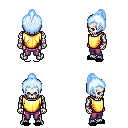
a pixel art fantasy rpg character, male body template, skeleton, gold chest armor, magenta pants, white cyan short topknot hairstyle, black slippers, four views (front, back, left, right), 2x2 character sprite sheet, small pixel art, hard edges, no anti-aliasing